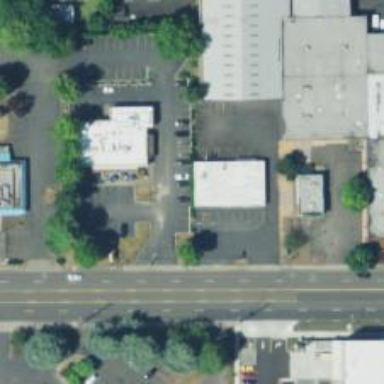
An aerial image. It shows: Parking space is available.